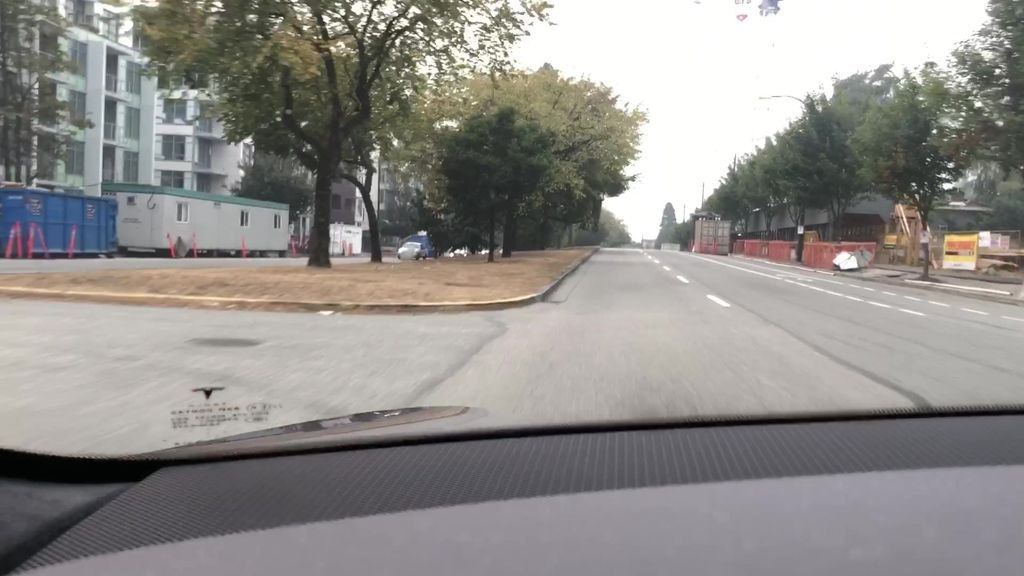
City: vancouver